Question: I have an html table with one of the headers spanning over 2 columns. How can I add sub-headers to each of the 2 columns ?
For e.g. in the attached image, I want the 'Contact' column to have sub-headers 'Phone' and 'Address' for the respective columns.

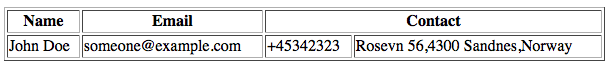
Answer: The same way you would if you were drawing out the table on paper:
'''
<table>
<thead>
<tr>
<th rowspan="2">Name</th>
<th rowspan="2">Email</th>
<th colspan="2">Contact</th>
</tr>
<tr>
<th>Phone</th>
<th>Address</th>
</tr>
</thead>
<tbody>
<!-- your data goes here -->
</tbody>
</table>
'''